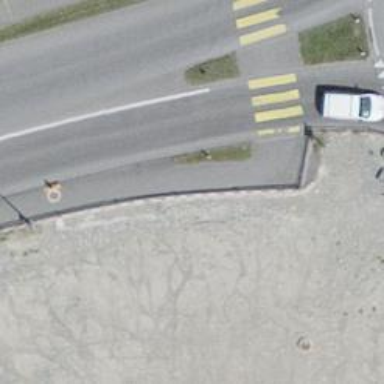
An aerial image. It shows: Secondary road with asphalt surface.